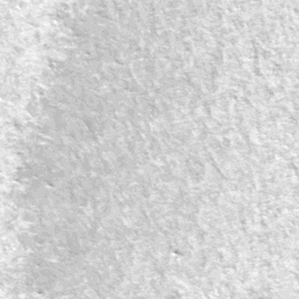
Label: frost